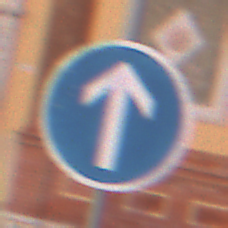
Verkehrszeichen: VorgeschriebeneFahrtrichtungGeradeaus
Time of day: SunriseSunset
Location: Outdoor (Urban)
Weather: Clear
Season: NotSpecified
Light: Natural